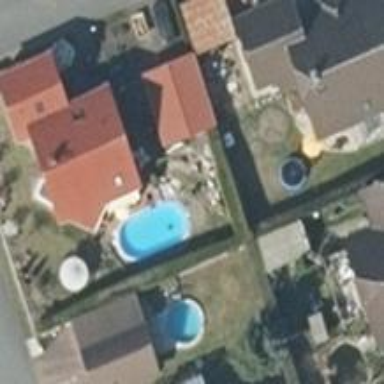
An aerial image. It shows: Swimming pool located in leisure land.